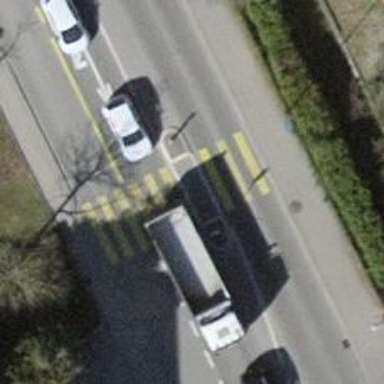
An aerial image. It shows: Marked crossing with pedestrian island.